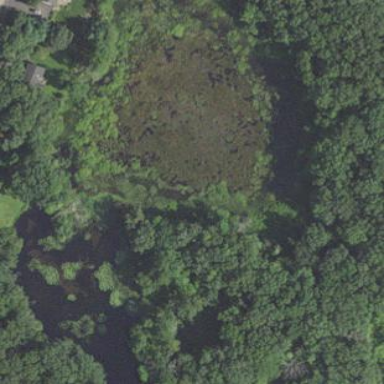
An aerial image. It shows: Marshy wetland area.